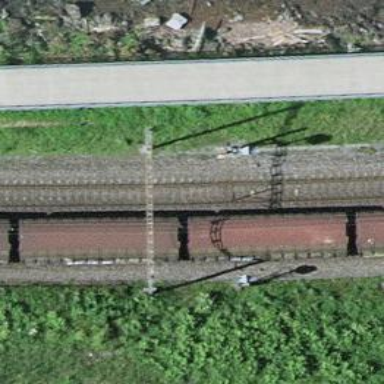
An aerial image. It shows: Railway signal.